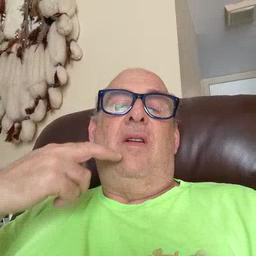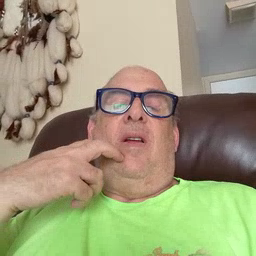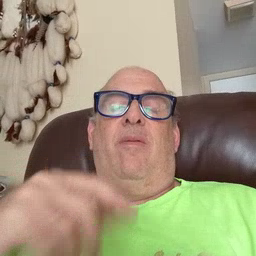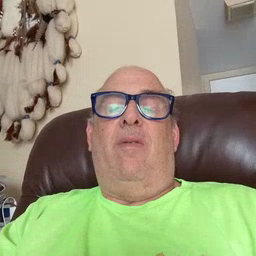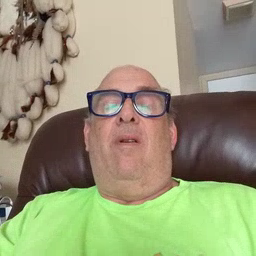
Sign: gum